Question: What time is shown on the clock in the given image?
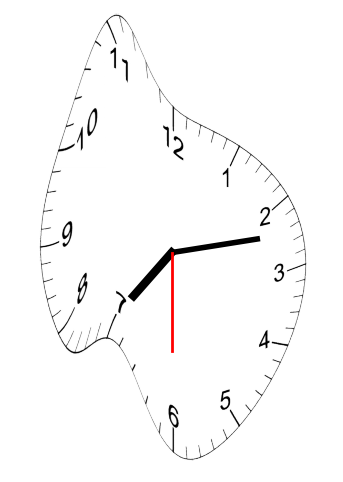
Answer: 07:12:30